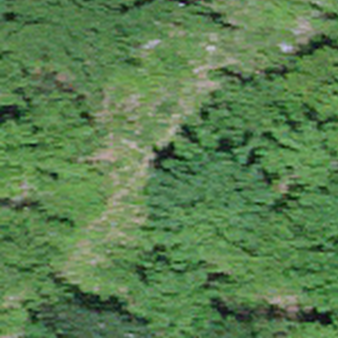
Label: other